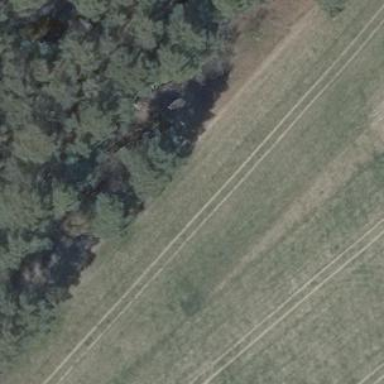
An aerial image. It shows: Hunting stand.